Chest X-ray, PA view. Patient: 61 years old, sex M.
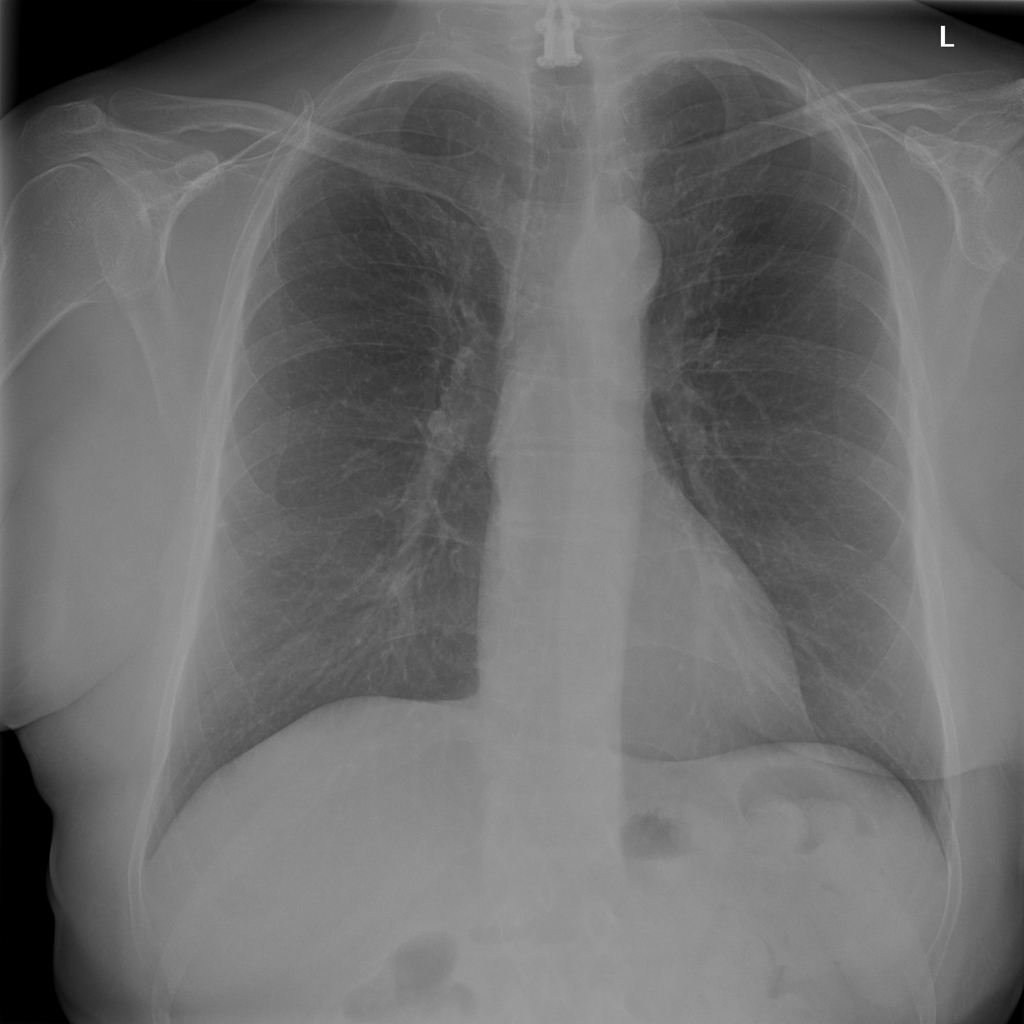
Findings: No Finding